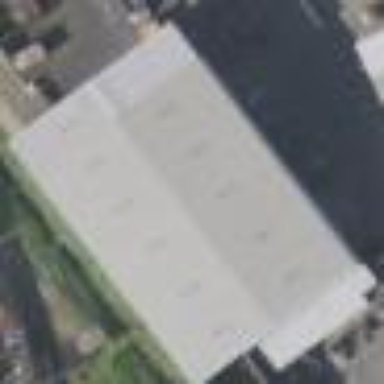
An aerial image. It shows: Warehouse.